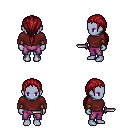
a pixel art fantasy rpg character, female body template, dark elf, purple skin, maroon long-sleeve shirt, magenta pants, brunette ponytail hairstyle, leather bracers, dagger, four views (front, back, left, right), 2x2 character sprite sheet, small pixel art, hard edges, no anti-aliasing